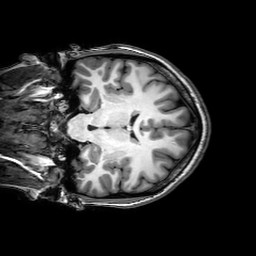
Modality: T1w
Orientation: coronal
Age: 23
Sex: female
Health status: healthy
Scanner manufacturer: philips
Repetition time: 0.008343 s
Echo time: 0.00385 s